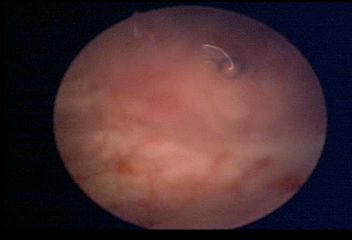
Modality: WLC
Class: Normal mucosa
Bladder cancer association: No